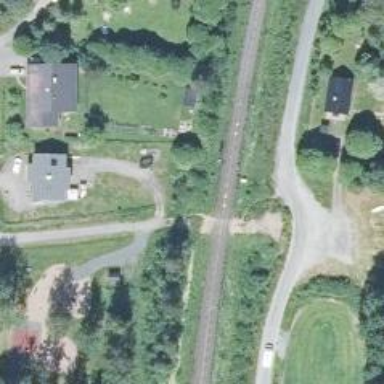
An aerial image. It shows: Railway signal.